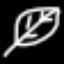
Label: leaf